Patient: sex M, age 73
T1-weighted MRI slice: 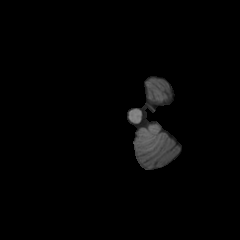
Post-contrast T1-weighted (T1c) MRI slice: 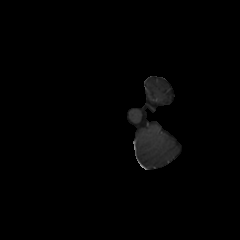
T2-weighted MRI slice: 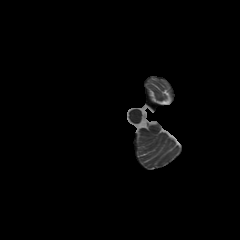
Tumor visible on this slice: no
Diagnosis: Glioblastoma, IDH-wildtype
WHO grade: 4